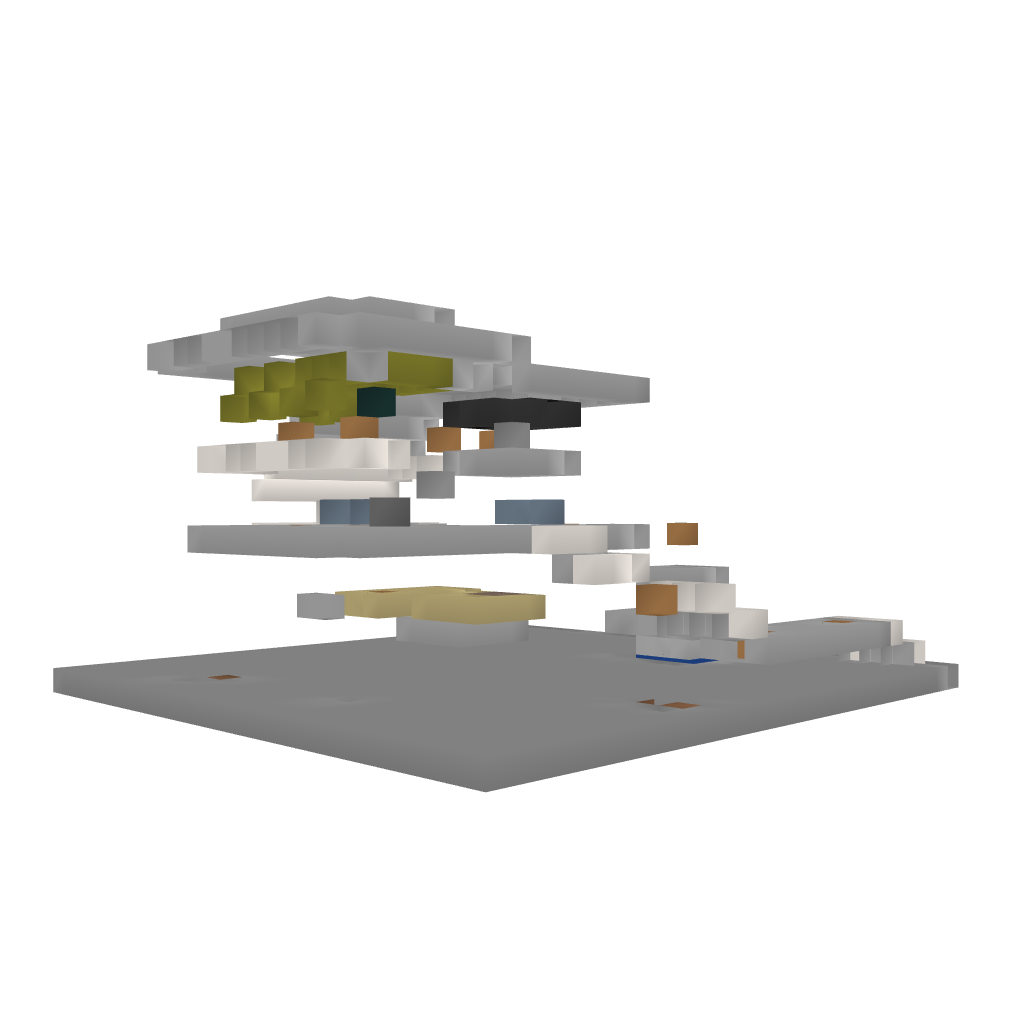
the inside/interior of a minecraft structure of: Ambages